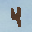
Label: 4